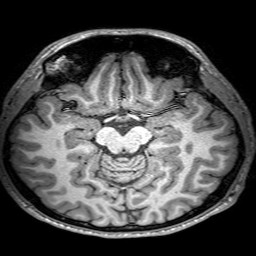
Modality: T1w
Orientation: coronal
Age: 23
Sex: male
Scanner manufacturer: philips
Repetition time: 0.00895 s
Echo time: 0.0046 s